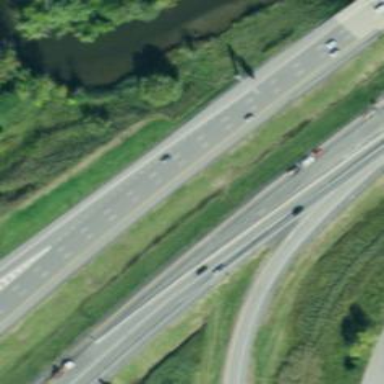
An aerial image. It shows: Motorway with embankment.